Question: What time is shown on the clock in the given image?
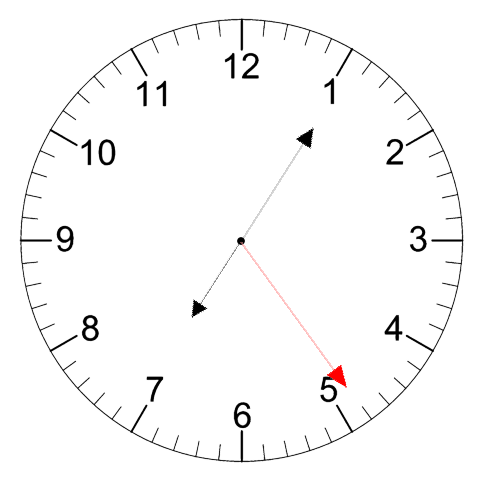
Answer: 07:05:24